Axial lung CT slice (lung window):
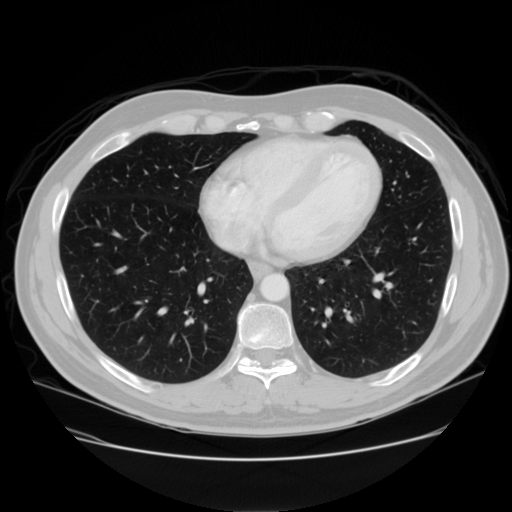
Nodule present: no